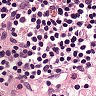
Metastatic tissue present: no